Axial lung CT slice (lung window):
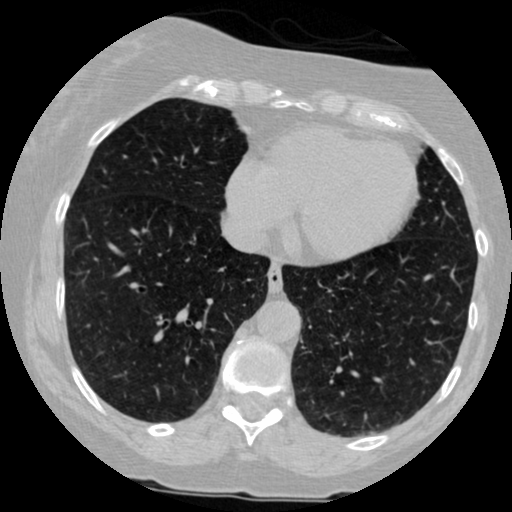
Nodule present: no